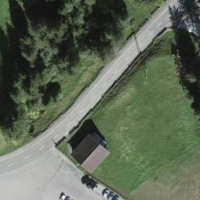
EUNIS habitat code: 24
Species observed at this site:
Corvus corone
Cyanistes caeruleus
Lophophanes cristatus
Parus major
Anthus spinoletta
Dryocopus martius
Fringilla coelebs
Turdus viscivorus
Motacilla alba